Question: I have this table:

With the following code:
'''
<table border="1" id="comparativa">
<tr>
<td rowspan="2"></td>
<td colspan="3" class="friuty">Fruity</td>
</tr>
<tr>
<td class="lila">Intensed</td>
<td class="lila">Medium</td>
<td class="lila">Low</td>
</tr>
<tr>
<td class="lila">Green</td>
<td><img src="img/forsutpeque.png" /></td>
<td><img src="img/donapeque.png" alt="" /></td>
<td>-</td>
</tr>
<tr>
<td class="lila">Mellow</td>
<td>-</td>
<td><img src="img/marpeque.png" alt="" /></td>
<td>-</td>
</tr>
<tr>
<td class="lila">Balanced</td>
<td>-</td>
<td><img src="img/cotxepeque.png" alt="" /></td>
<td>-</td>
</tr>
</table>
'''
and the following CSS
'''
#comparativa {
width:350px;
font-size:1.2em;
border-spacing:0px;
border-collapse:separate;
empty-cells:hide !important;
border:0;
}
#comparativa tr td {
padding:2px 4px;
border:#9f4dc2 solid 1px;
text-align:center;
width:88px;
color:#bdac77;
}
#comparativa tr td.friuty {
background:#9f4dc2;
color:#fff;
text-transform:uppercase;
}
#comparativa tr td.lila {
background:#ecdff3;
text-transform:uppercase;
color:#9f4dc2;
text-align:left;
padding-top:2px;
padding-bottom:4px;
padding-left:10px;
}
'''
I want to make it's inner borders 1px width while still keeping the empty top-left cell without showing the borders:
The problem is that if I put 'border-collapse:collapse' then the top-left row appears with its border, even with the empty-cells:hide...
Any suggestion?
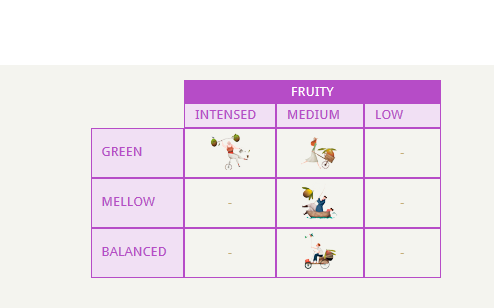
Answer: You can specify override style for top left cell, using:
'''
#comparativa tr:first-child td:first-child { border-left: 0; border-top: 0; }
'''